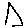
Label: triangle